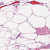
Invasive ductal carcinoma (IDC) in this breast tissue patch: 0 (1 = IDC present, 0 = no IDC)